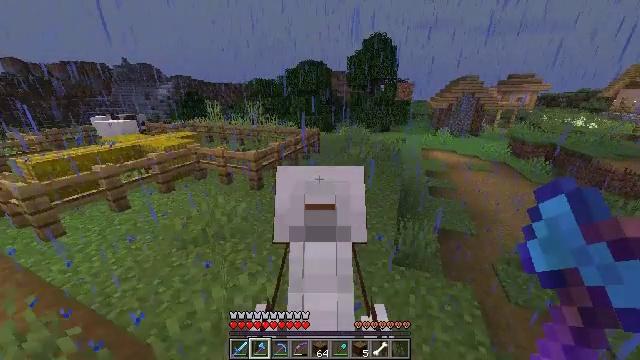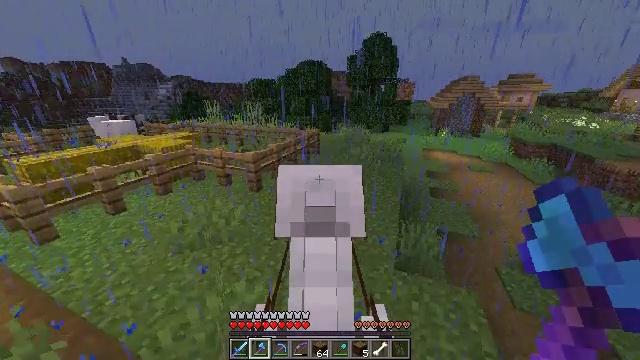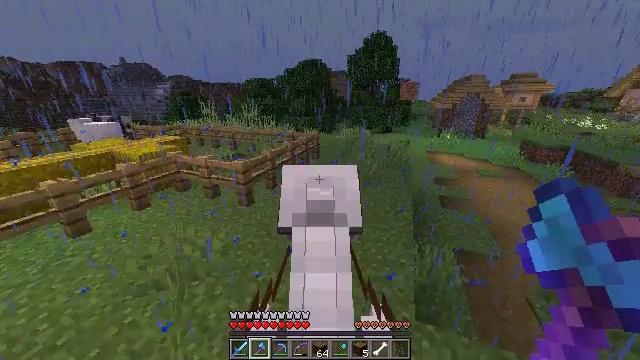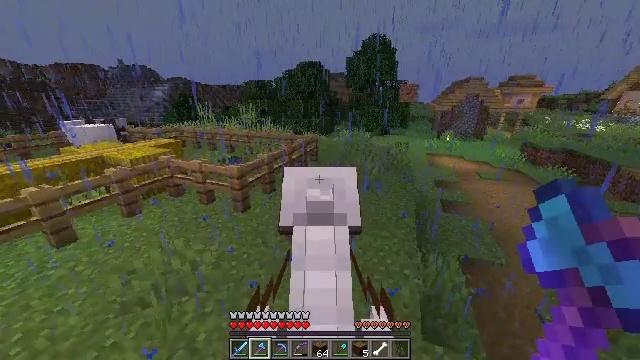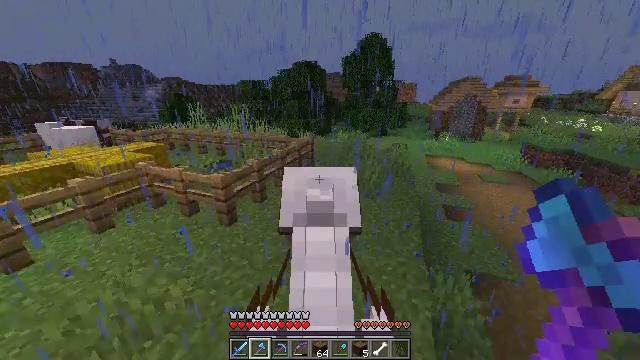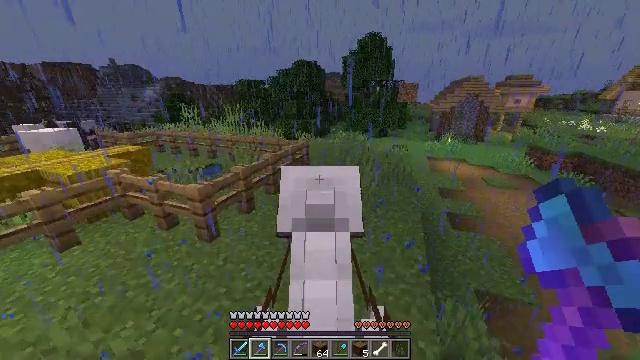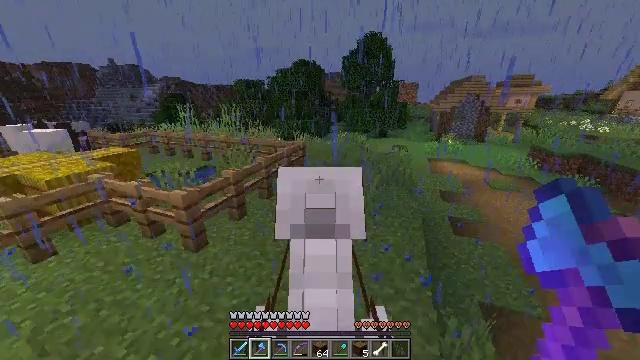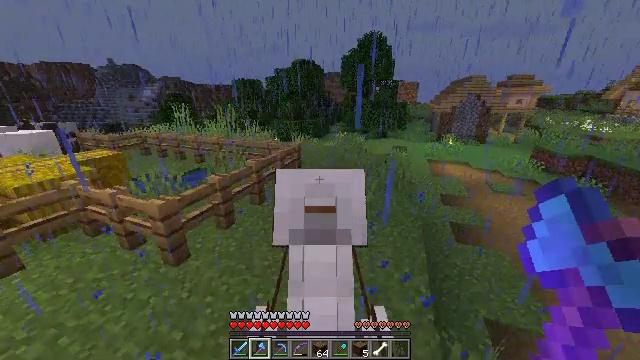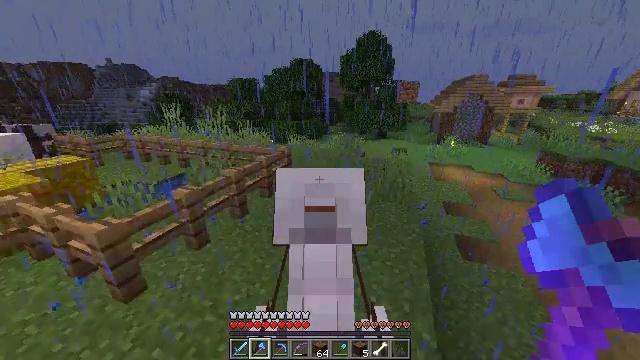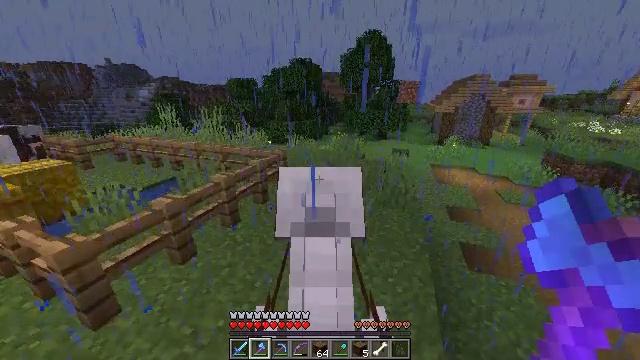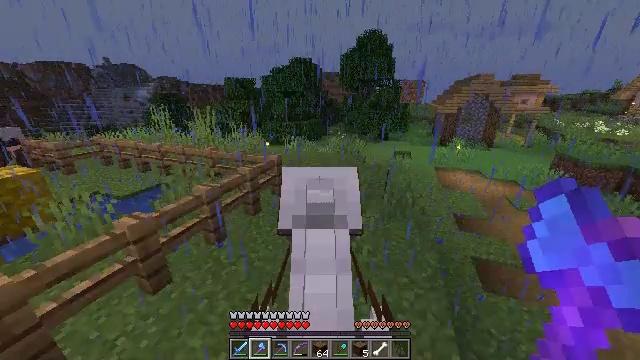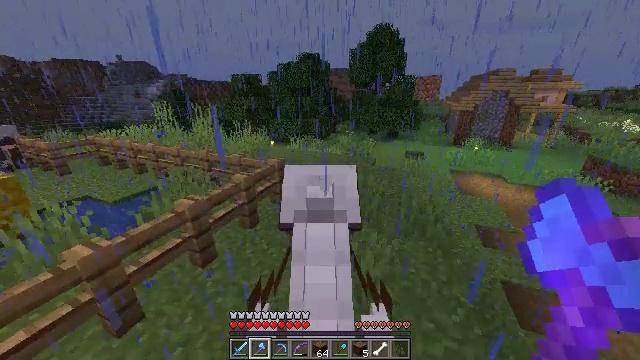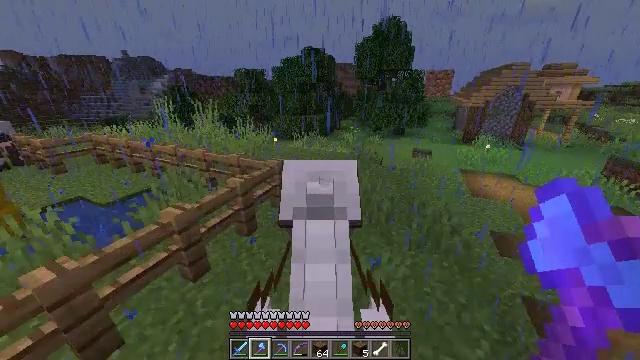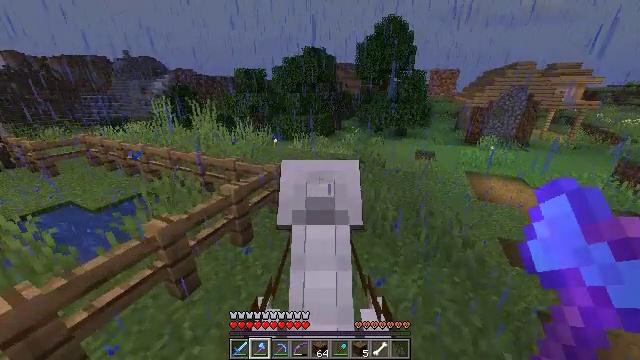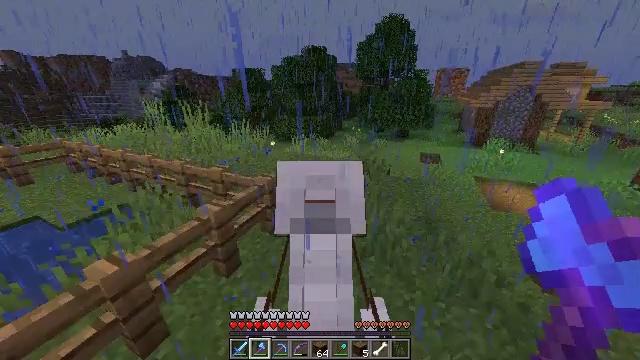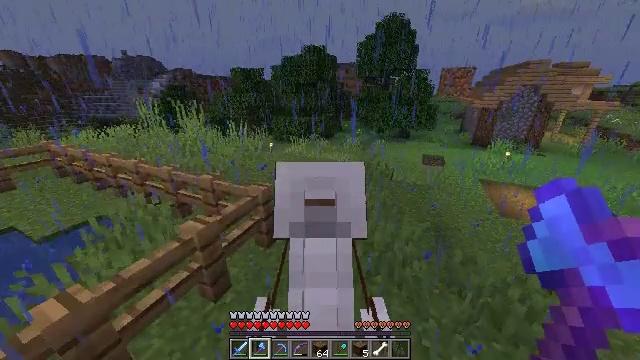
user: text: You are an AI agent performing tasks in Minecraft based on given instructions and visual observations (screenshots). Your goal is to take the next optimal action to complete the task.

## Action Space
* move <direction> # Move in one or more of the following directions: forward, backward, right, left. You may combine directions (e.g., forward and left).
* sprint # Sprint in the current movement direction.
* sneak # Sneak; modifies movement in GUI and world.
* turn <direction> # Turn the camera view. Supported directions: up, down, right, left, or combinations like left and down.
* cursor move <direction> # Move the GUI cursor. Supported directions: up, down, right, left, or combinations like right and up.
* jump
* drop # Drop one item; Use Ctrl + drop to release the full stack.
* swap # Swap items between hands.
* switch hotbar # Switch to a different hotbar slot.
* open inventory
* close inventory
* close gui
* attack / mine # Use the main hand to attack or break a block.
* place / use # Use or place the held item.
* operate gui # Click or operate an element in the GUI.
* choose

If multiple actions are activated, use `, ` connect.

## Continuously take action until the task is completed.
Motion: motion action
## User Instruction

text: Collect the mushroom stem from giant mushrooms.
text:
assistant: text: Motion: move forward, sprint
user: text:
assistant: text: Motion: move forward, sprint
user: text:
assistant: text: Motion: move forward and move right, sprint, turn right
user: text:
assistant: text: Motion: move forward and move right, sprint
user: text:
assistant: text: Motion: move forward and move right, sprint
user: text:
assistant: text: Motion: move forward and move right, sprint
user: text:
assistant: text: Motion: move forward, sprint
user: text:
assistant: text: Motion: move forward, sprint
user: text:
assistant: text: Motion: move forward, sprint
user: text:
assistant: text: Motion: move forward, sprint
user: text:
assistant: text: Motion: move forward, sprint, turn left
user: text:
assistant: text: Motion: move forward, sprint, turn left and down
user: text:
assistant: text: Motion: move forward, sprint
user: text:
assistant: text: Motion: move forward, sprint
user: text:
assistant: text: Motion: move forward, sprint
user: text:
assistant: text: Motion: move forward, sprint
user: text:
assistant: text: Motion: move forward and move right, sprint, turn left
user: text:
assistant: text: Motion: move forward and move right, sprint
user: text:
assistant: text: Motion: move forward and move right, sprint
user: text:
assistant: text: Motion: move forward and move right, sprint
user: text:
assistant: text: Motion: move forward and move right, sprint
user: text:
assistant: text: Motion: move forward and move right, sprint
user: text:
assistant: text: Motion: move forward and move right, sprint
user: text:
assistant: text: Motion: move forward and move right, sprint
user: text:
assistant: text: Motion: move forward and move right, sprint, turn right
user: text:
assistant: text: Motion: move forward and move right, sprint, turn right
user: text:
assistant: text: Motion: move forward, sprint, turn right
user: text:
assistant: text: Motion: move forward, sprint, turn right
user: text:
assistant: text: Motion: move forward, sprint, turn right
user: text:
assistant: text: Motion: move forward, sprint